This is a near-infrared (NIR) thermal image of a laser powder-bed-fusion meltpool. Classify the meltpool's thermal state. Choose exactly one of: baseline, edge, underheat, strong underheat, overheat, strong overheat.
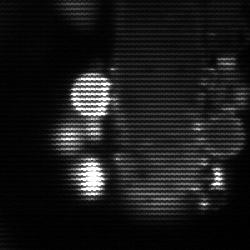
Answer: strong underheat